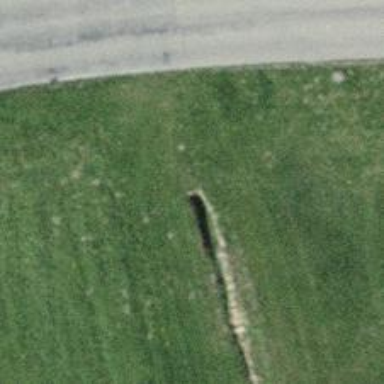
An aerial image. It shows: There is tunnel.